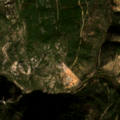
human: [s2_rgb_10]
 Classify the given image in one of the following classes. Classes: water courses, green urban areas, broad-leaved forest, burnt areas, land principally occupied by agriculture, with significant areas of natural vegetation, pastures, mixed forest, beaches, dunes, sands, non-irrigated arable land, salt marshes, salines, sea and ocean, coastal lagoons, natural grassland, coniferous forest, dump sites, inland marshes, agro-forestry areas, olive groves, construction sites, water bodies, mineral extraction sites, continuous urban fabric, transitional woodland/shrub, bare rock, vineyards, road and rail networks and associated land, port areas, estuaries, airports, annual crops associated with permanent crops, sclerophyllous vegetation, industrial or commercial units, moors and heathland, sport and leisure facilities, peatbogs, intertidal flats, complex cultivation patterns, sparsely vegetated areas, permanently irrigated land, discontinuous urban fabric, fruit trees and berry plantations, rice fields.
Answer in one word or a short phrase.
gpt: olive groves, transitional woodland/shrub